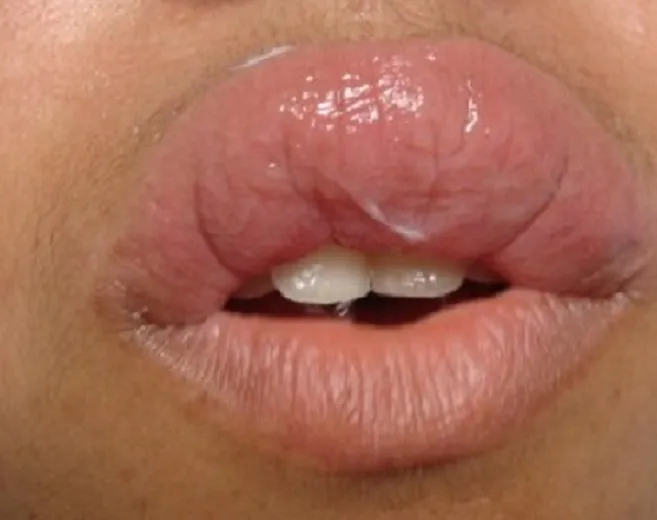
Diffuse swelling of the upper lip.
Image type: pathology (fish)